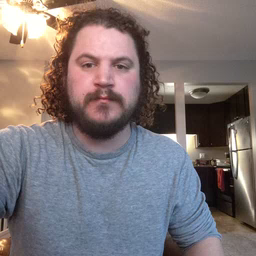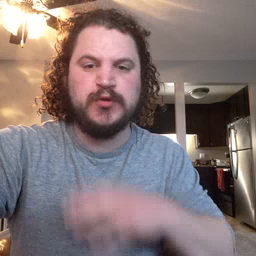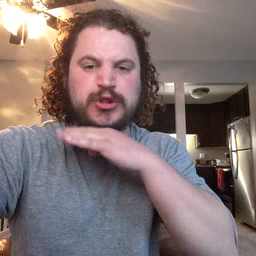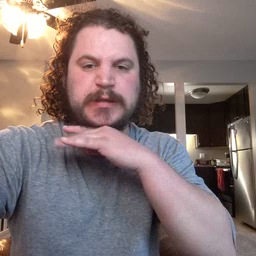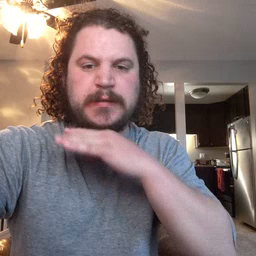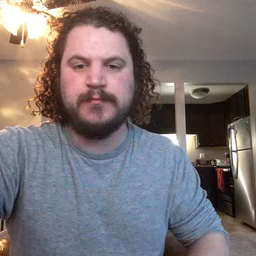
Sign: dirty